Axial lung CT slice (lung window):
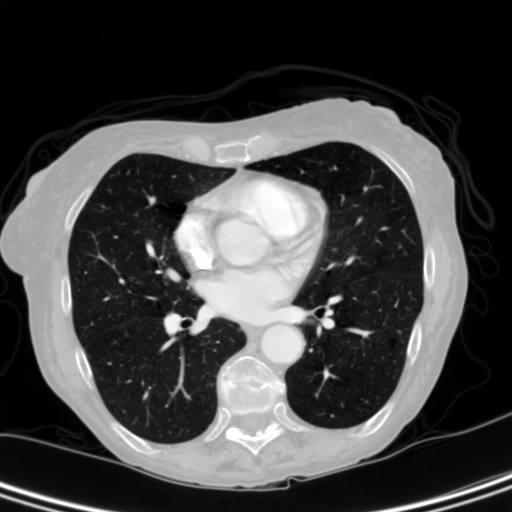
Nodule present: no